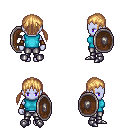
a pixel art fantasy rpg character, female body template, dark elf, purple skin, teal sleeveless shirt, metal pants, light blonde twin-tailed hairstyle, leather bracers, metal boots, shield, four views (front, back, left, right), 2x2 character sprite sheet, small pixel art, hard edges, no anti-aliasing